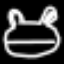
Label: frog